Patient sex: M
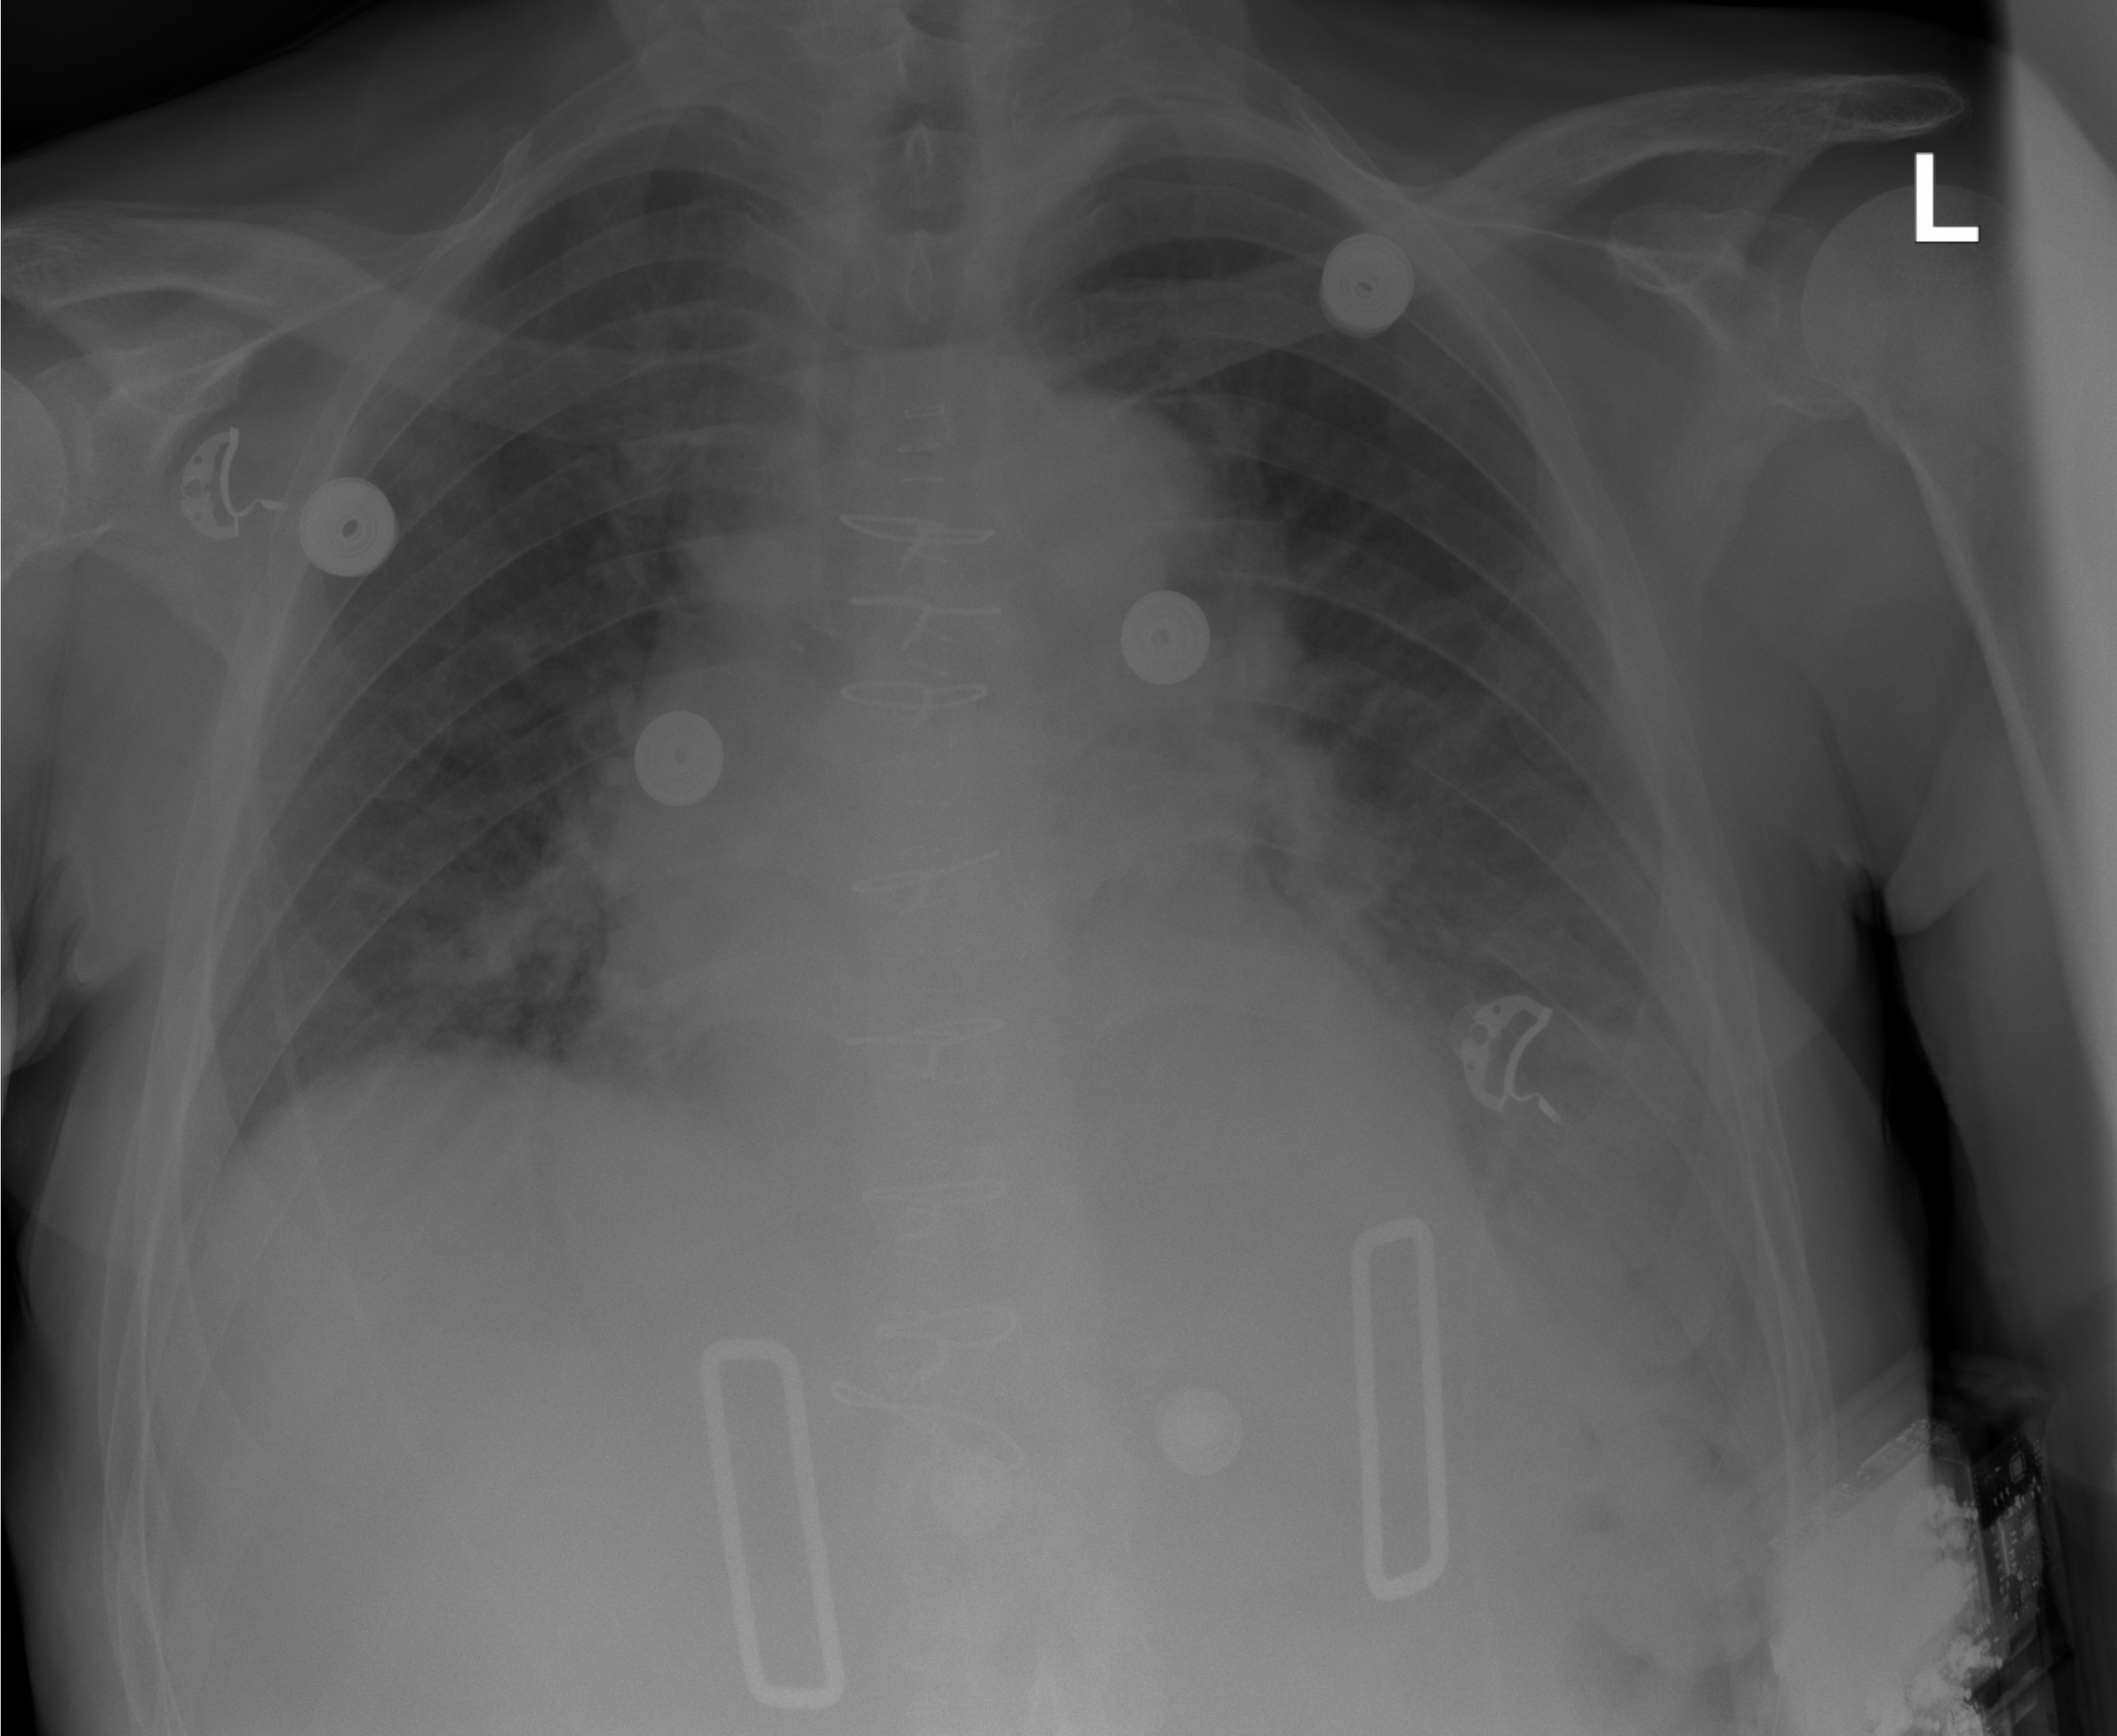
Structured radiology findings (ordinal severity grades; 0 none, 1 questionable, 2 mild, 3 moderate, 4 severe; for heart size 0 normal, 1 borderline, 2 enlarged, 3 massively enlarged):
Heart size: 2
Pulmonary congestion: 0
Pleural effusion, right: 0
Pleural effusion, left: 2
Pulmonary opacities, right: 0
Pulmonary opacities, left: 0
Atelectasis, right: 0
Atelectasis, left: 2